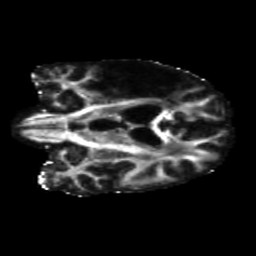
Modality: FA
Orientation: coronal
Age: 58
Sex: male
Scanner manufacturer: siemens
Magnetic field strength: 3 T
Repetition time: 5.47 s
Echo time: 0.0854 s